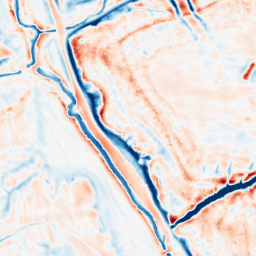
Category: edge_preserving
Decomposition family: bilateral
Decomposition parameters: d: 21
sigma_color: 150
sigma_space: 25
Upsampling method: linear_exact
Upsampling parameters: scale: 2
Upsampling scale: 2